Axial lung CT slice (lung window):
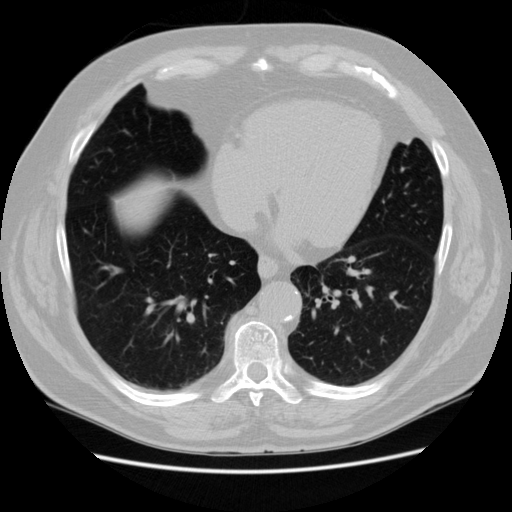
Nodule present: yes
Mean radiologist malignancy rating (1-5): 2.25